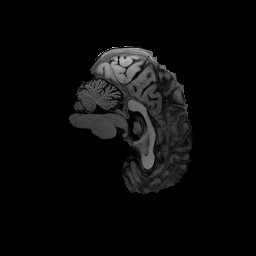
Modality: T1w
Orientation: sagittal
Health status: healthy